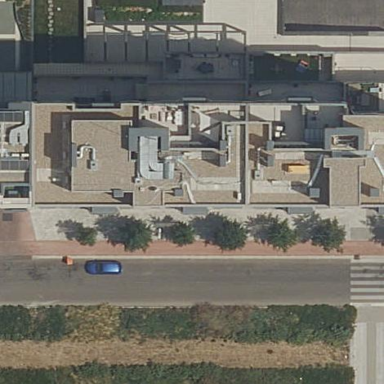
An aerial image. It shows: Residential building.